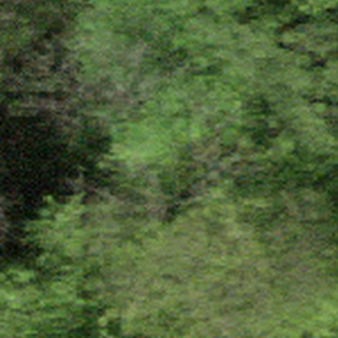
Label: other